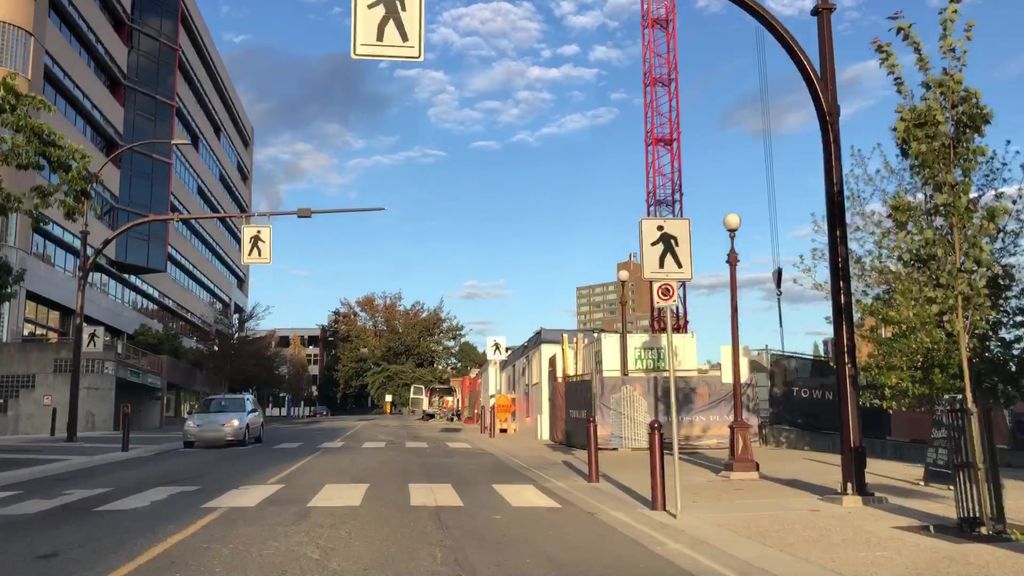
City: victoria